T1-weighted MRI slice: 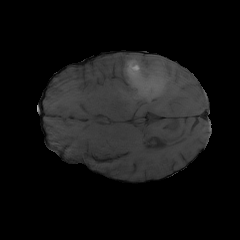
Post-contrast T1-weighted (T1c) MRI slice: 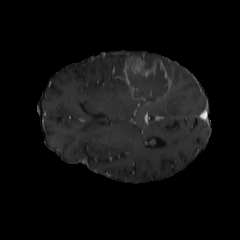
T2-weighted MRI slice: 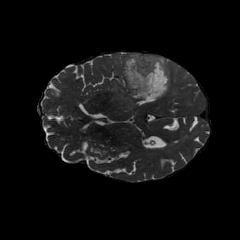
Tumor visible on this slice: yes